【题型】填空题　【知识点】解析几何　【难度】medium
设 \(r > 0\)，若圆 \(C: x^2 + (y + 3)^2 = r^2\) 上恰有两点到直线 \(y = -2x + 2\) 的距离等于 \(\frac{\sqrt{5}}{2}\)，则 \(r\) 的取值范围是 \underline{\quad\quad}.
【解答】
【答案】\(\left( \dfrac{\sqrt{5}}{2}, \dfrac{3\sqrt{5}}{2} \right)\)

【分析】先求出与原直线距离为 \(\frac{\sqrt{5}}{2}\) 的平行线，计算圆心到这些平行线的距离，结合圆与直线的位置关系确定半径的范围.

【详解】圆 \(C: x^2 + (y + 3)^2 = r^2\) 的圆心为 \((0, -3)\)，半径 \(r > 0\).

设与 \(y = -2x + 2\) 距离为 \(\frac{\sqrt{5}}{2}\) 的平行线为 \(2x + y + c = 0\)，

由两平行线的距离公式，可得：
\[
\frac{|c + 2|}{\sqrt{2^2 + 1^2}} = \frac{\sqrt{5}}{2},
\]
即 \(|c + 2| = \frac{5}{2}\)，解得 \(c = \frac{1}{2}\) 或 \(c = -\frac{9}{2}\).

于是得两条平行线：\(l_1: 2x + y + \frac{1}{2} = 0\) 和 \(l_2: 2x + y - \frac{9}{2} = 0\).

分别计算圆心 \((0, -3)\) 到 \(l_1, l_2\) 的距离：
\[
d_1 = \frac{\left| 0 - 3 + \frac{1}{2} \right|}{\sqrt{5}} = \frac{\sqrt{5}}{2}, \quad
d_2 = \frac{\left| 0 - 3 - \frac{9}{2} \right|}{\sqrt{5}} = \frac{3\sqrt{5}}{2}.
\]

要使圆上恰有两点到原直线的距离为 \(\frac{\sqrt{5}}{2}\)，

需使圆与 \(l_1: 2x + y + \frac{1}{2} = 0\) 相交且与 \(l_2: 2x + y - \frac{9}{2} = 0\) 相离，即 \(d_1 < r < d_2\).

所以 \(r \in \left( \frac{\sqrt{5}}{2}, \frac{3\sqrt{5}}{2} \right)\).

故答案为：\(\left( \dfrac{\sqrt{5}}{2}, \dfrac{3\sqrt{5}}{2} \right)\).

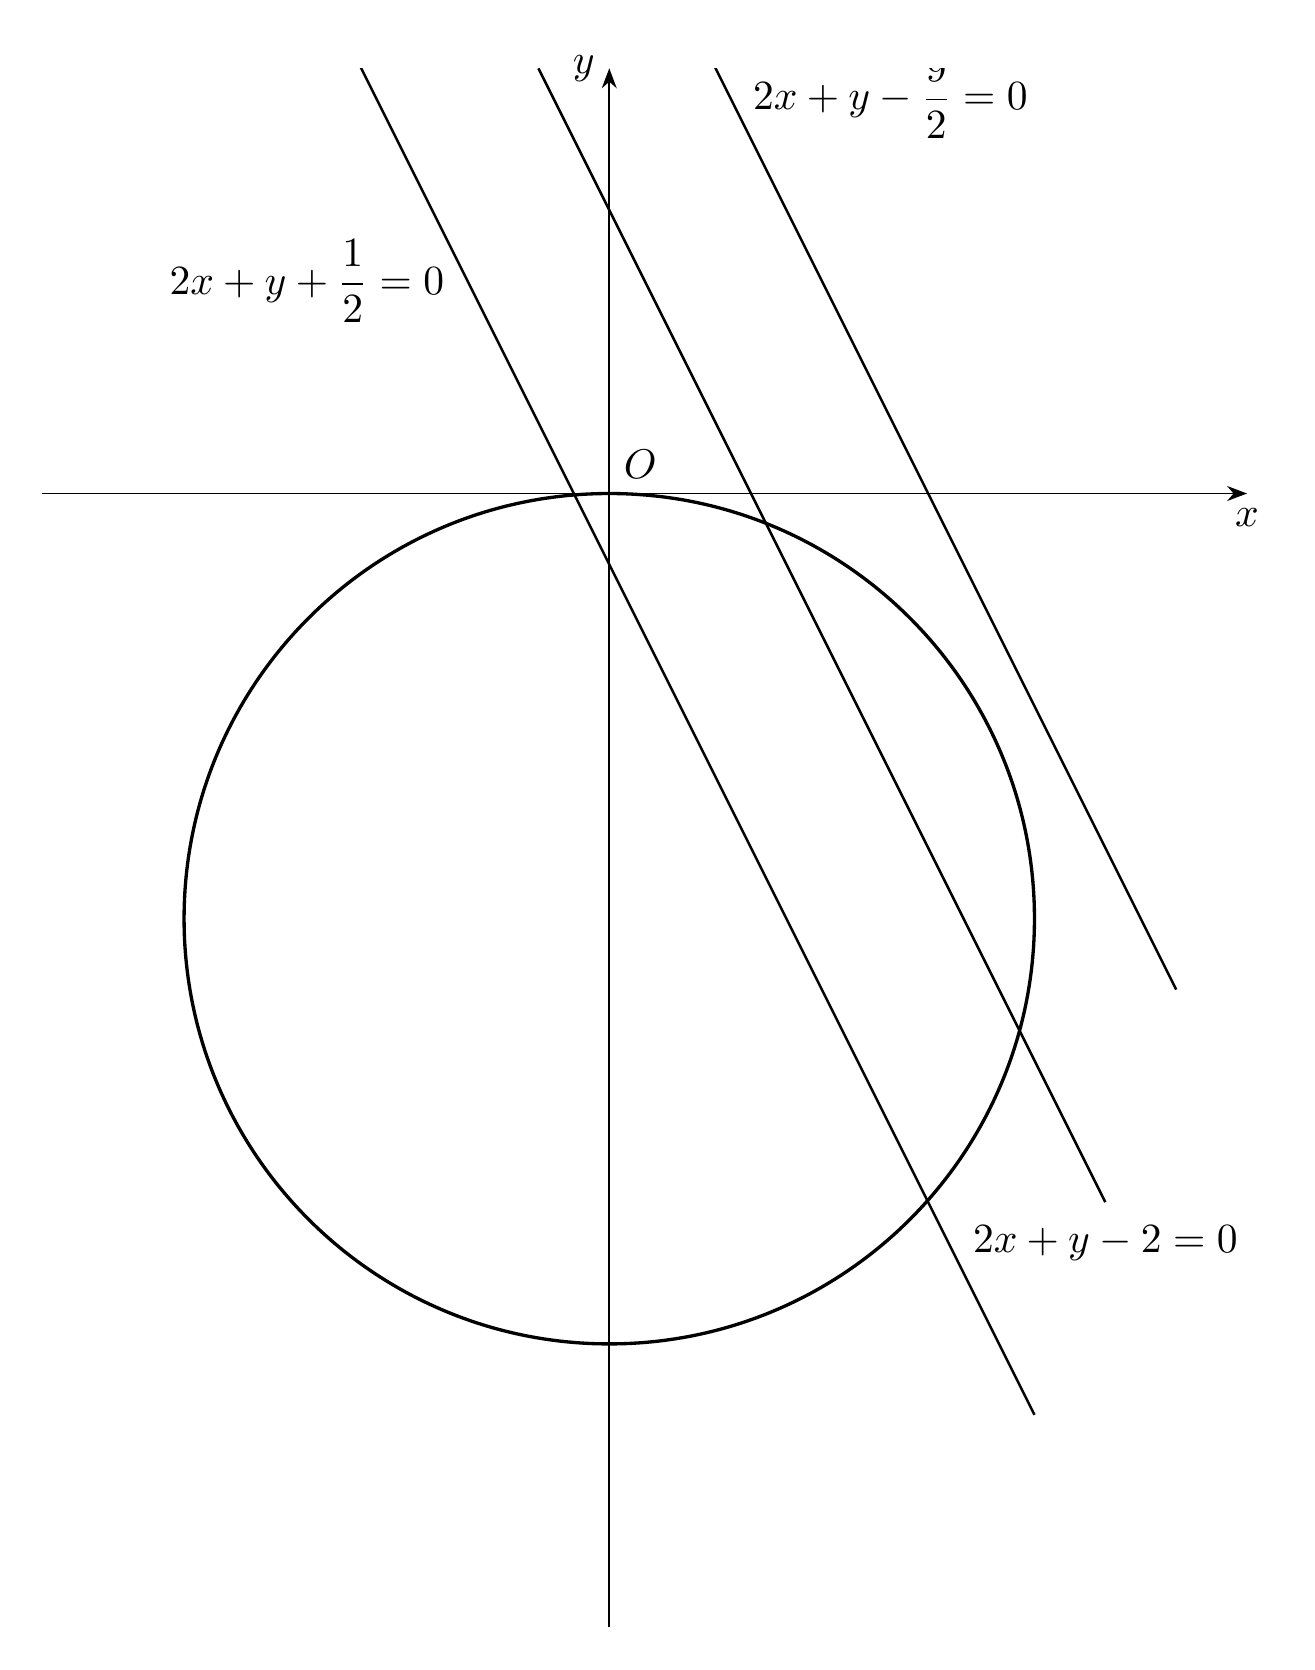